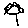
Label: flower